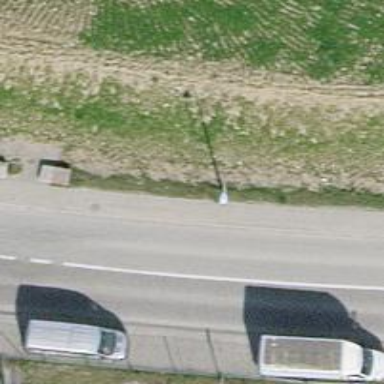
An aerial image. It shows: Asphalt sidewalk.